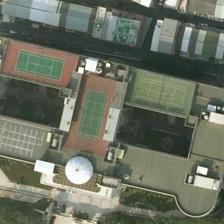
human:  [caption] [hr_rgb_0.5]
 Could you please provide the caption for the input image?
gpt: three tennis courts are surrounded by many buildings .

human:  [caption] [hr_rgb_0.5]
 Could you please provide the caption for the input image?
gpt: the three tennis courts are situated on the roof of the building .

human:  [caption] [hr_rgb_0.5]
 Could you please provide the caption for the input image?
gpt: many buildings and some green plants are around three tennis courts .

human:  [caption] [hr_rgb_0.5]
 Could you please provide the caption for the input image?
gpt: three tennis courts are next to many buildings .

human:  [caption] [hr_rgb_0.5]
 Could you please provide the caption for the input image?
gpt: three tennis courts are surrounded by many buildings .